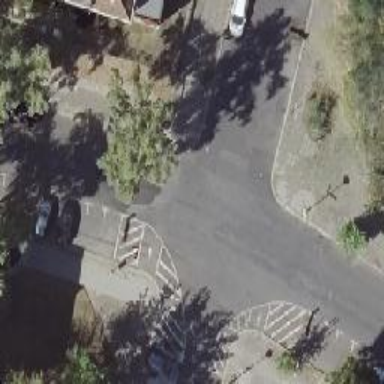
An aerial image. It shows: Residential road with asphalt surface. There are sidewalks on both sides and parallel parking lanes on the left.